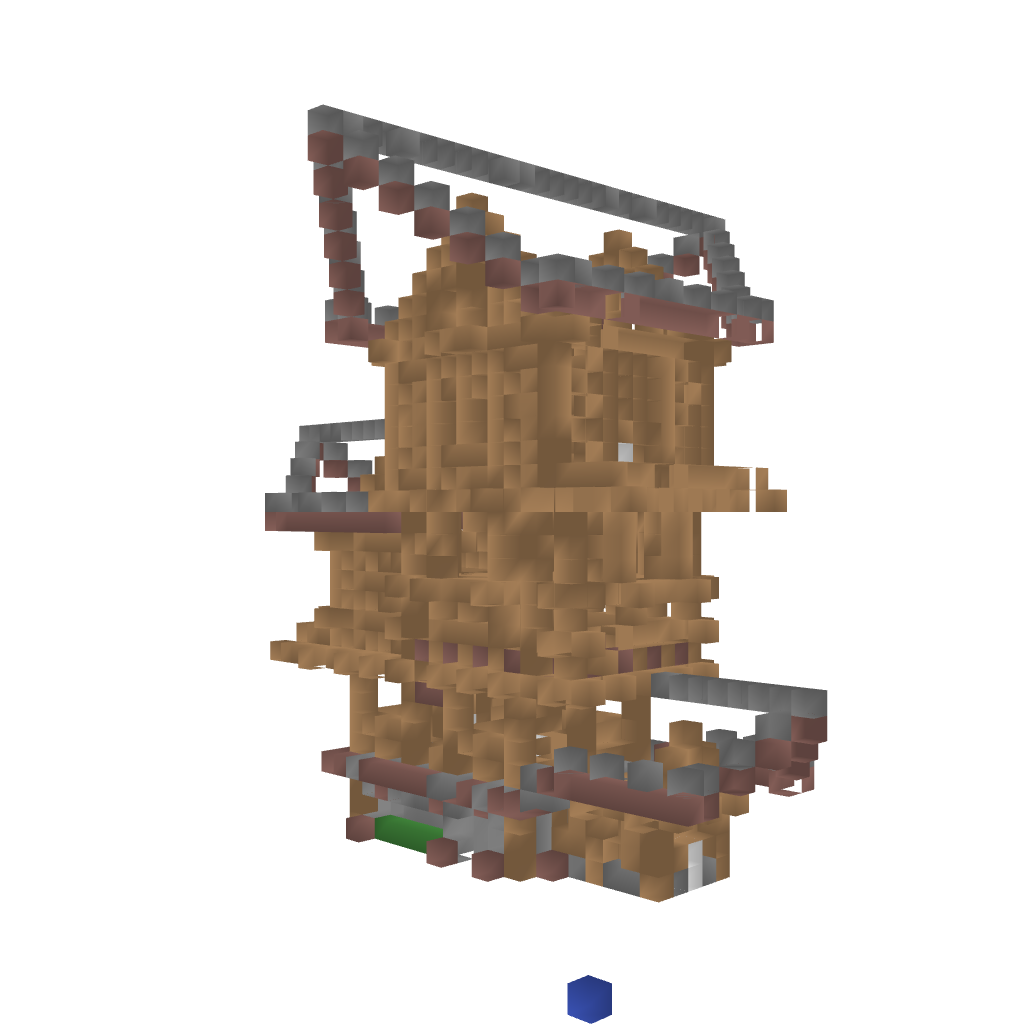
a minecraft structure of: Fantasy Medieval Home #0001 | By DaveGR bad low quality